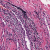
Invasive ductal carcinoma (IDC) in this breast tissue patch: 0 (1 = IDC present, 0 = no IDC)